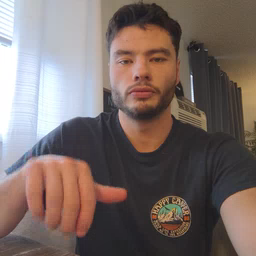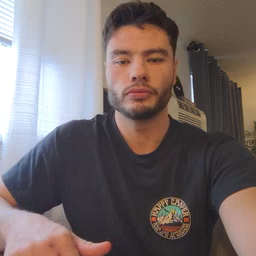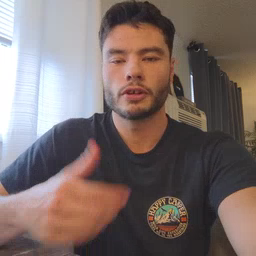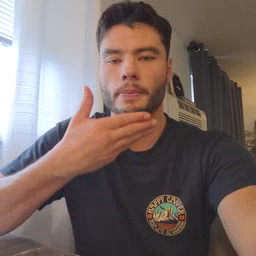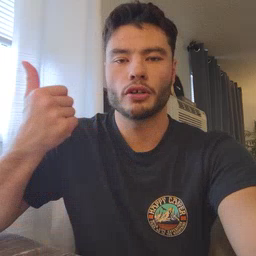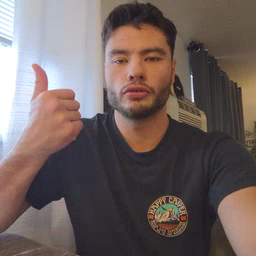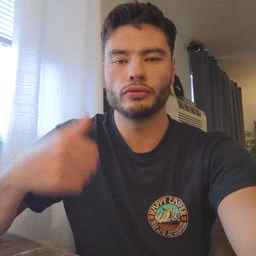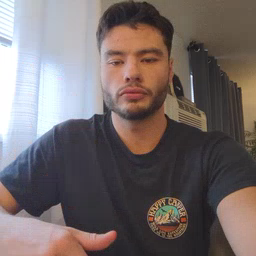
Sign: better